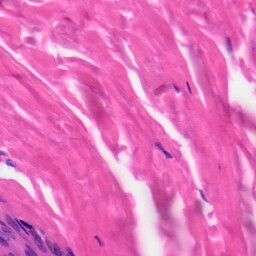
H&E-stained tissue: Skin